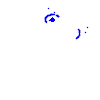
Particle: kaon